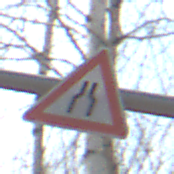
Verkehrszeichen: VerengteFahrbahn
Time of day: MorningAfternoon
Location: Outdoor (Nature)
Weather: Clear
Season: Winter
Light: Natural